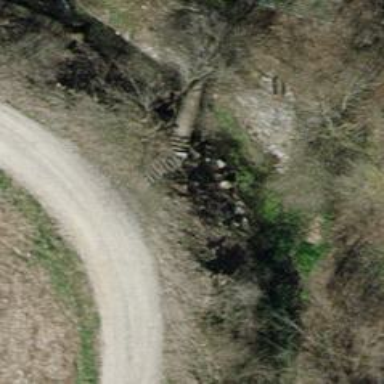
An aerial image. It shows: Path on bridge.